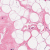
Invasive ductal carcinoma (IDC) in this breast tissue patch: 0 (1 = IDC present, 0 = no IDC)